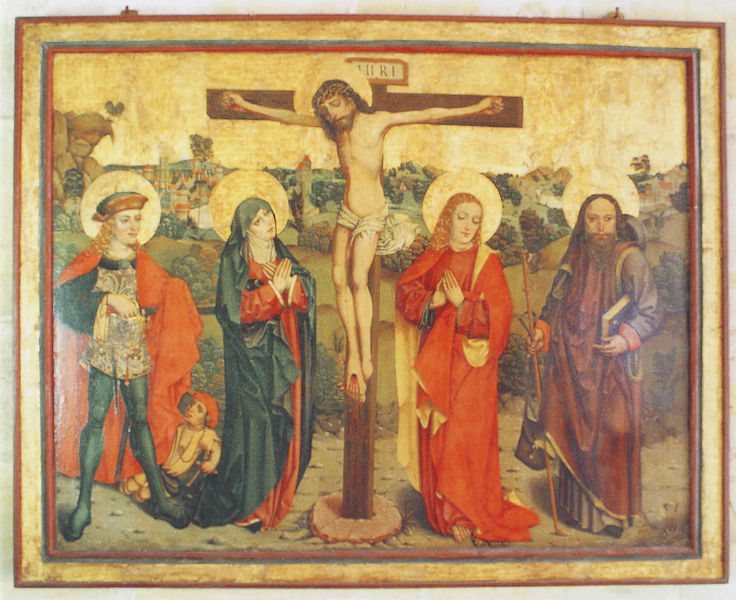
Titel: Kreuzigung Christi mit den Heiligen Martin und Jakobus
Institution: Halberstadt, Domschatz
Schlagwörter: berg, blau, felsen, mann, nackt, bäume, frauen, landschaft, stadt, frau, holz, hut, kleid, männer, rot, malerei, bart, bibel, johannes, rahmen, trauer, hände, gewand, mantel, stab, tafel, buch, kreuz, mäntel, beten, gebet, altar, heiligenschein, christus, jesus, jesus christus, kreuzigung, heilige, jünger, maria, magdalena, gekreuzigt, jerusalem, maria magdalena, aureole, josef, mitleid, giotto, golgatha, inri, fürbitte, betende frauen, kreuzigung jesus, aureolo